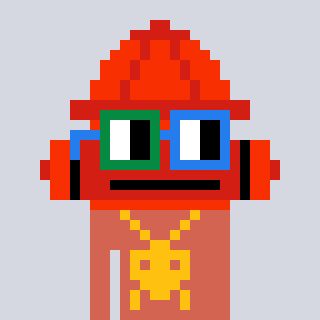
a pixel art character with square green and blue glasses, a fire hydrant-shaped head and a peachy-colored body on a cool background